Question: I have a listview and i want to add some icons. I want the final result to look like this here:
<URL>
As you can see the icons look really nice(same size as the text). Now i am trying to do the same with my project. However i get this result:

As you can see the icon looks really small... I am viewing the page source of the Stanford site and what they do is :
'''
<ul data-role="listview" data-inset="true">
<li><a href="news/"><img src="img/icon/news.png" alt="News" class="ui-li-icon">News</a></li>
</ul>
'''
that means they add the 'class="ui-li-icon"' attribute in the list. But this results in a really small icon..(i tried with 48x48 , 32x32 ...)
How can i fix this? Any ideas?
## EDIT
---
Since i am trying to replicate the behavior of the aforementioned site , heres the CSS from the stanford page. Maybe someone can see where exactly they give this behavior.
'''
/* Widen and center h1 text between "Back" and "Home" buttons */
.ui-title {
width:50%;
margin-left:26% !important;
margin-top: 0 !important;
padding: 5px 0 !important;
}
/* Align Home button left */
.ui-header .ui-btn-right {
left:10px;
right:inherit;
}
/* Capitalize header h1 */
.ui-header h1 {
text-transform:capitalize;
}
/* Full Site/About icon spacing */
.ui-btn-inner {
padding-left:40px;
}
/* Nested list width fix http://bit.ly/fJGPsg */
.ui-li .ui-btn-inner a.ui-link-inherit {
padding-top:0.7em;
padding-right:30px;
padding-bottom:0.7em;
}
/* Remove background seal */
.ui-content {
background:none;
}
/* Make time aside smaller to allow for longer titles */
.ui-li-aside {
width:20% !important;
}
/* add space after list dividers */
ul.copy-divider {
margin:20px -15px 0 -15px !important;
}
/* Home page banner */
h2#banner {
background:transparent url(../img/banner/banner.jpg) no-repeat left 10px;
width:320px;
height:284px;
margin:-10px auto -150px auto;
text-indent:-9999px;
}
/* Home page banner landscape */
.landscape h2#banner {
background:transparent url(../img/banner/banner-landscape.jpg) no-repeat left 10px;
width:480px;
height:290px;
margin:-10px auto -175px auto;
text-indent:-9999px;
}
/* Remove reduntant extra top padding - don't put h2's in front of ul.listview */
h2 {
margin:0;
font-size:20px;
}
/* Home page icons */
.ui-li-icon {
top:0.4em !important;
}
/* Make room for icons */
.ui-li-has-icon .ui-btn-inner a.ui-link-inherit, .ui-li-static.ui-li-has-icon {
padding-left:47px;
}
/* Add space after intro paragraphs */
p.intro {
margin-bottom:30px !important;
}
/* Search box top margin */
.ui-listview-filter {
margin-top:20px;
}
/* Remove bold from grid */
.ui-grid-b {
font-weight:normal;
}
/* About */
#about-stanford {
background:url(../img/logos/about-stanford.png) no-repeat left top;
text-indent:-5000px;
width:254px;
height:50px;
margin:0 auto;
}
/* Dynamic pages */
/* News */
/* Thumbnails */
.ui-li-thumb {
top:21px;
}
/* Don't append headline */
#news h3 {
white-space:normal;
}
/* Events */
/* Capitalize first letter in Events pages */
#event h1 {
text-transform:capitalize;
}
/* Don't append headline in Events list page paragraphs */
#event h3, #featured h3, #today h3 {
white-space:normal;
padding-bottom:1px; /* Make room for links bottom-border */
}
/* Format Events thumbnails to match News thumbs size for consistencey */
#event .ui-li-thumb, #featured .ui-li-thumb, #today .ui-li-thumb {
top:auto;
max-height:80px;
}
/* e theme */
.ui-btn-up-e { /* Lighter gradient: light to dark */
background:-webkit-gradient(linear, center top, center bottom, from(rgba(157,149,115,.5)), to(rgba(157,149,115,.7)));
border:#000 !important;
}
.ui-btn-hover-e { /* Darker gradient: light to dark */
background:-webkit-gradient(linear, center top, center bottom, from(rgba(196,191,169,.7)), to(rgba(196,191,169,1)));
border:red;
}
ui-btn-down-e {
background:green;
border:green;
}
'''
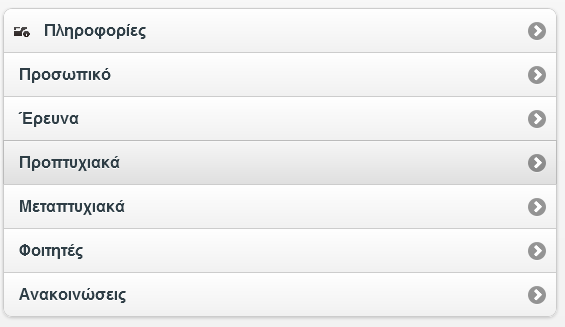
Answer: Make your icon image size 40x40 px.
Find jquery.mobile-1.3.0.css that you are using, replace this old css with new one.
# OLD CSS
'''
.ui-listview .ui-li-icon {
max-height: 16px;
max-width: 16px;
left: 10px;
top: .9em;
}
'''
# NEW CSS
'''
.ui-listview .ui-li-icon {
max-height: 40px;
max-width: 40px;
left: 10px;
top: .9em;
}
'''